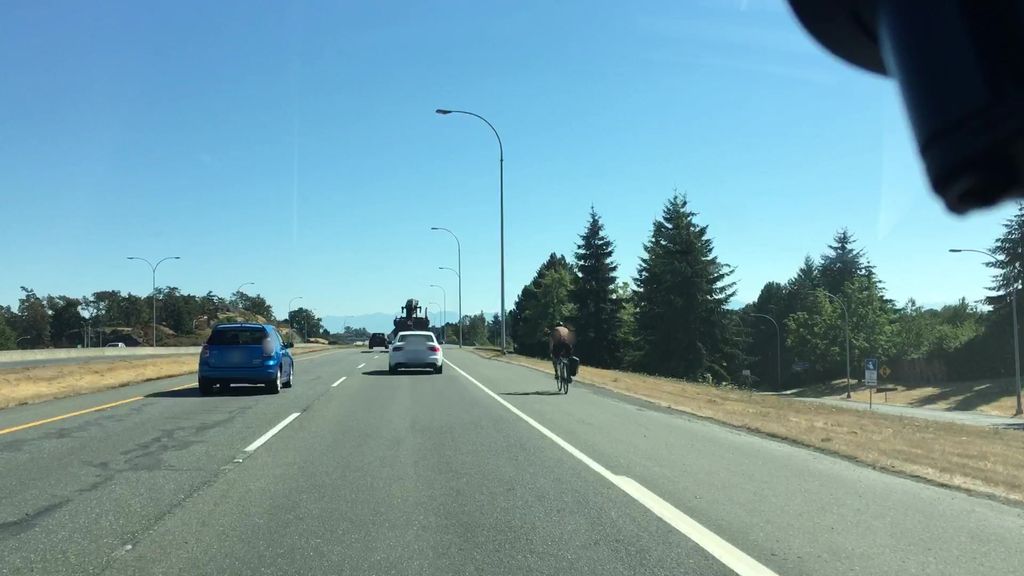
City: victoria